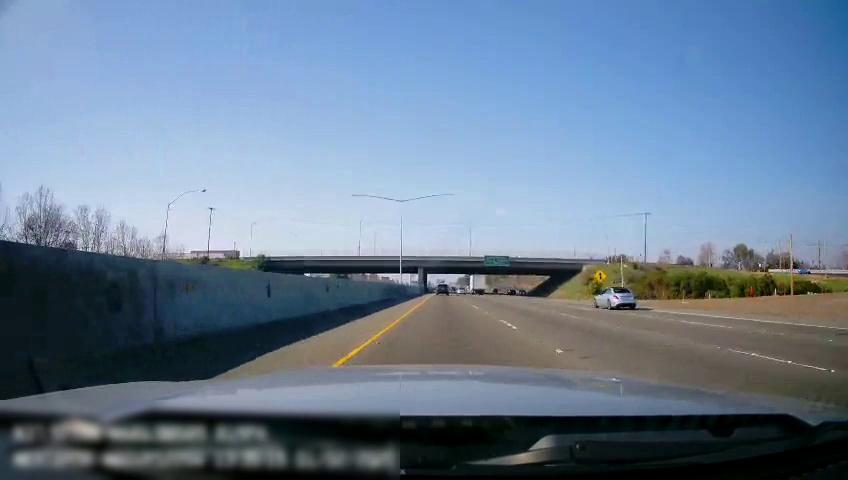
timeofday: Day
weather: Sunny
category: Drivable Space
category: Vehicles | SUV
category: Vehicles | Truck
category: Vehicles | Car
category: Vehicles | Car
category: Lanes | Current Lane
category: Lanes | Current Lane
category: Lanes | Alternate Lane
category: Lanes | Alternate Lane
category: Lanes | Alternate Lane
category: Traffic | Signs
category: Traffic | Signs